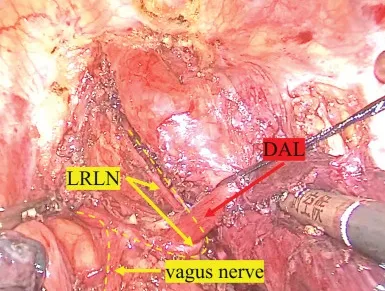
Intraoperative findings. (C) demonstrates the LRLN emerging from the vagus nerve, bypassing the ductus arteriosus ligament, and traveling up the tracheoesophageal groove.
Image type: medical_photograph (other_medical_photograph)